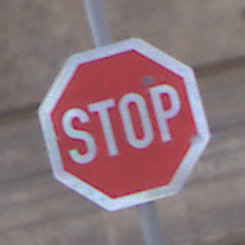
Verkehrszeichen: Stop
Umgebung: Outdoor, Urban
Tageszeit: SunriseSunset
Wetter: PartlyCloudy
Licht: Natural
Jahreszeit: NotSpecified
Kontrast: LowContrast